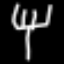
Label: fork